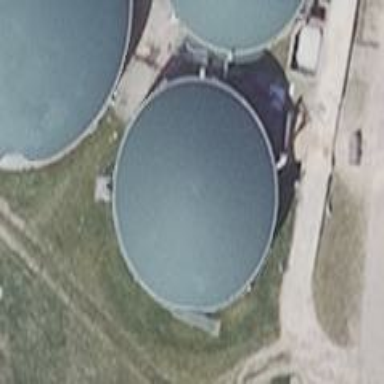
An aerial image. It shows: Storage tank with man-made structure.